Question: I'm trying to create a poll on discord using discord.js, and while I've mostly got it working there is one thing that I cannot figure out.
Here is my code:
'''
emojiArray = [
":number_one:530589007504080917",
":number_two:530588366719287306",
":number_three:530589050311016458",
":number_four:530589092329816075",
":number_five:530589126643286056",
":number_six:530589166946222090",
":number_seven:530589218796208129",
":number_eight:530589262471626762",
":number_nine:530589298504892417"
];
let reactionNumber = args[0];
embed = new Discord.RichEmbed()
.setColor(0xffffff)
.setFooter("note: any reactions that are not part of the poll will be removed")
.setDescription(args.join(" "))
.setTitle('Poll created by ${message.author.username}');
message.channel.send(embed).then(async function(message) {
for (x = 0; x < reactionNumber; x++) {
await message.react(emojiArray[x]);
}
reactionNumber.replace(args[0], '');
}).catch(function() {
message.channel.sendMessage(err);
});
message.delete({
timeout: 1000
});
'''
The user would input the command: '[prefix]poll [number of reactions] [description]'
It would look like this: 'p!poll 9 test'
At the moment this is the result:

You'll notice that the "9" in the command is also in the description, and I'm not able to figure out how to fix that.
The only thing I tried was a:
'''
reactionNumber.replace(args[0],'');
'''
Which I hoped would remove the "9" or whatever was inputted after it wasn't needed anymore. Does anyone have any ideas?
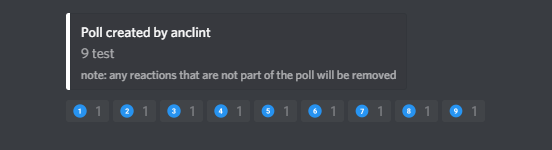
Answer: Changing 'reactionNumber' after 'setDescription' won't do anything; instead, change this line with the one below:
'''
.setDescription(args.join(" ")) // WRONG
.setDescription(args.splice(1).join(" ")) // RIGHT
'''